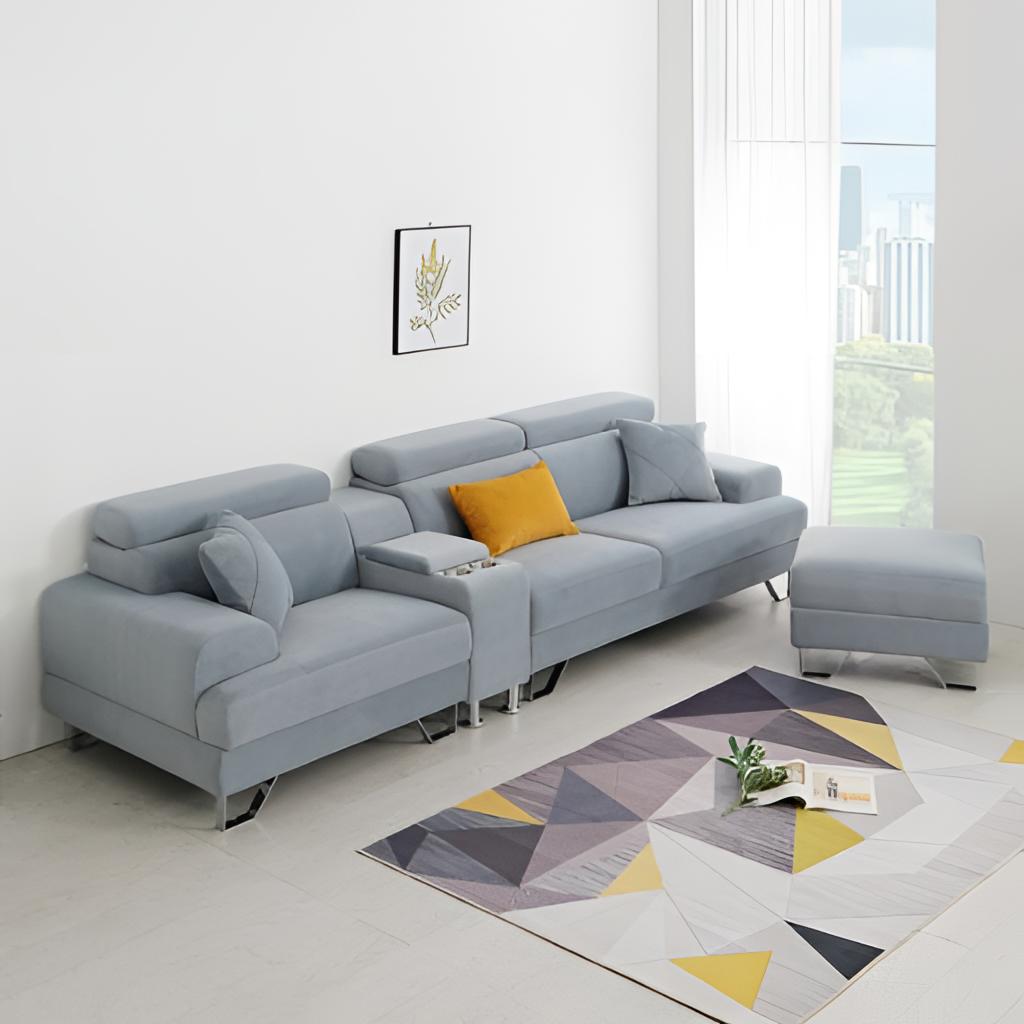
living room, blue fabric sectional sofa, tile flooring, with large square pattern, paint wallpaper, with solid pattern, modern